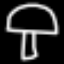
Label: mushroom